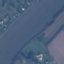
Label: River